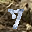
Label: 7